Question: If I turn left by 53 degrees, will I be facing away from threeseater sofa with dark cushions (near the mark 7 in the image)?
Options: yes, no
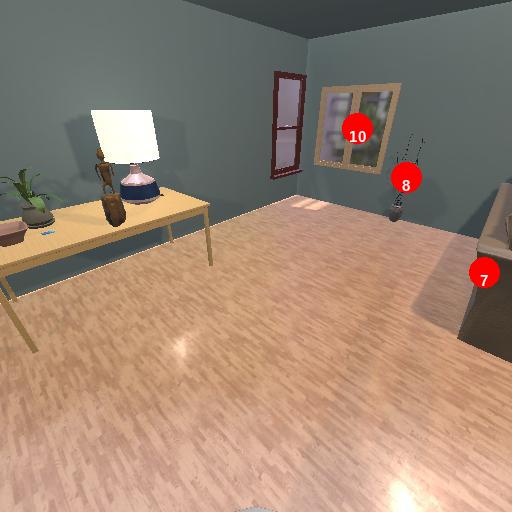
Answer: yes